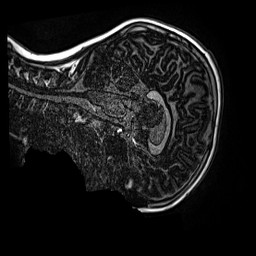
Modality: MP2RAGE
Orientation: sagittal
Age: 9
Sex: male
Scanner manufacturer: siemens
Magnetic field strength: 3 T
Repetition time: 4 s
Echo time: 0.00299 s